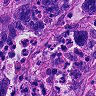
Metastatic tissue present: yes